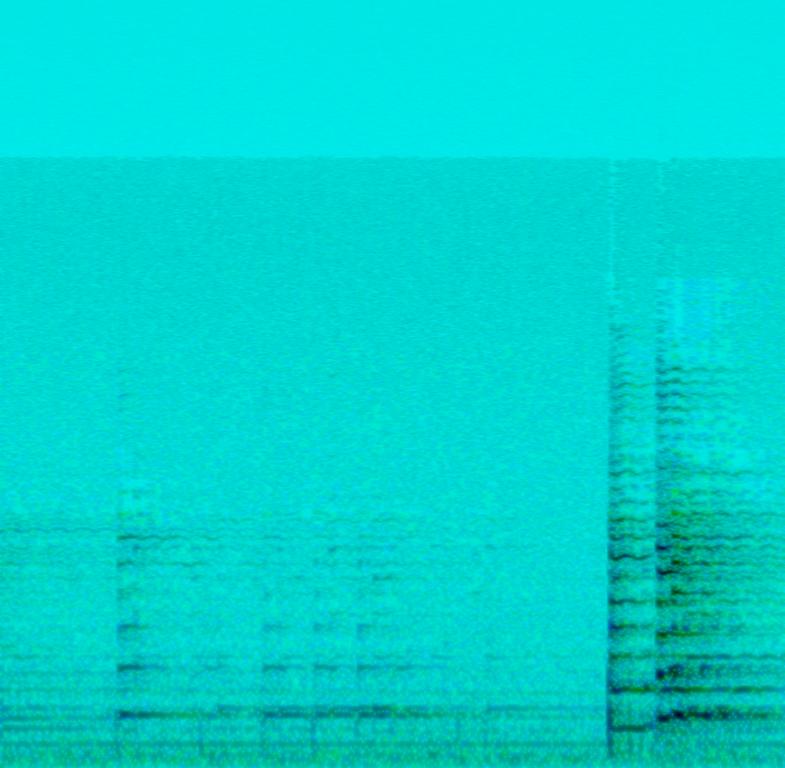
This music is instrumental. The tempo is slow with an Oud solo. The music is minimalist, simple, melancholic, nostalgic, emotional, wistful, pensive; poignant and intense. This is Middle Eastern classical music.